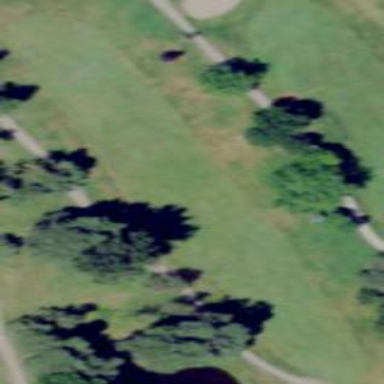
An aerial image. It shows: Golf fairway surrounded by grass.